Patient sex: F
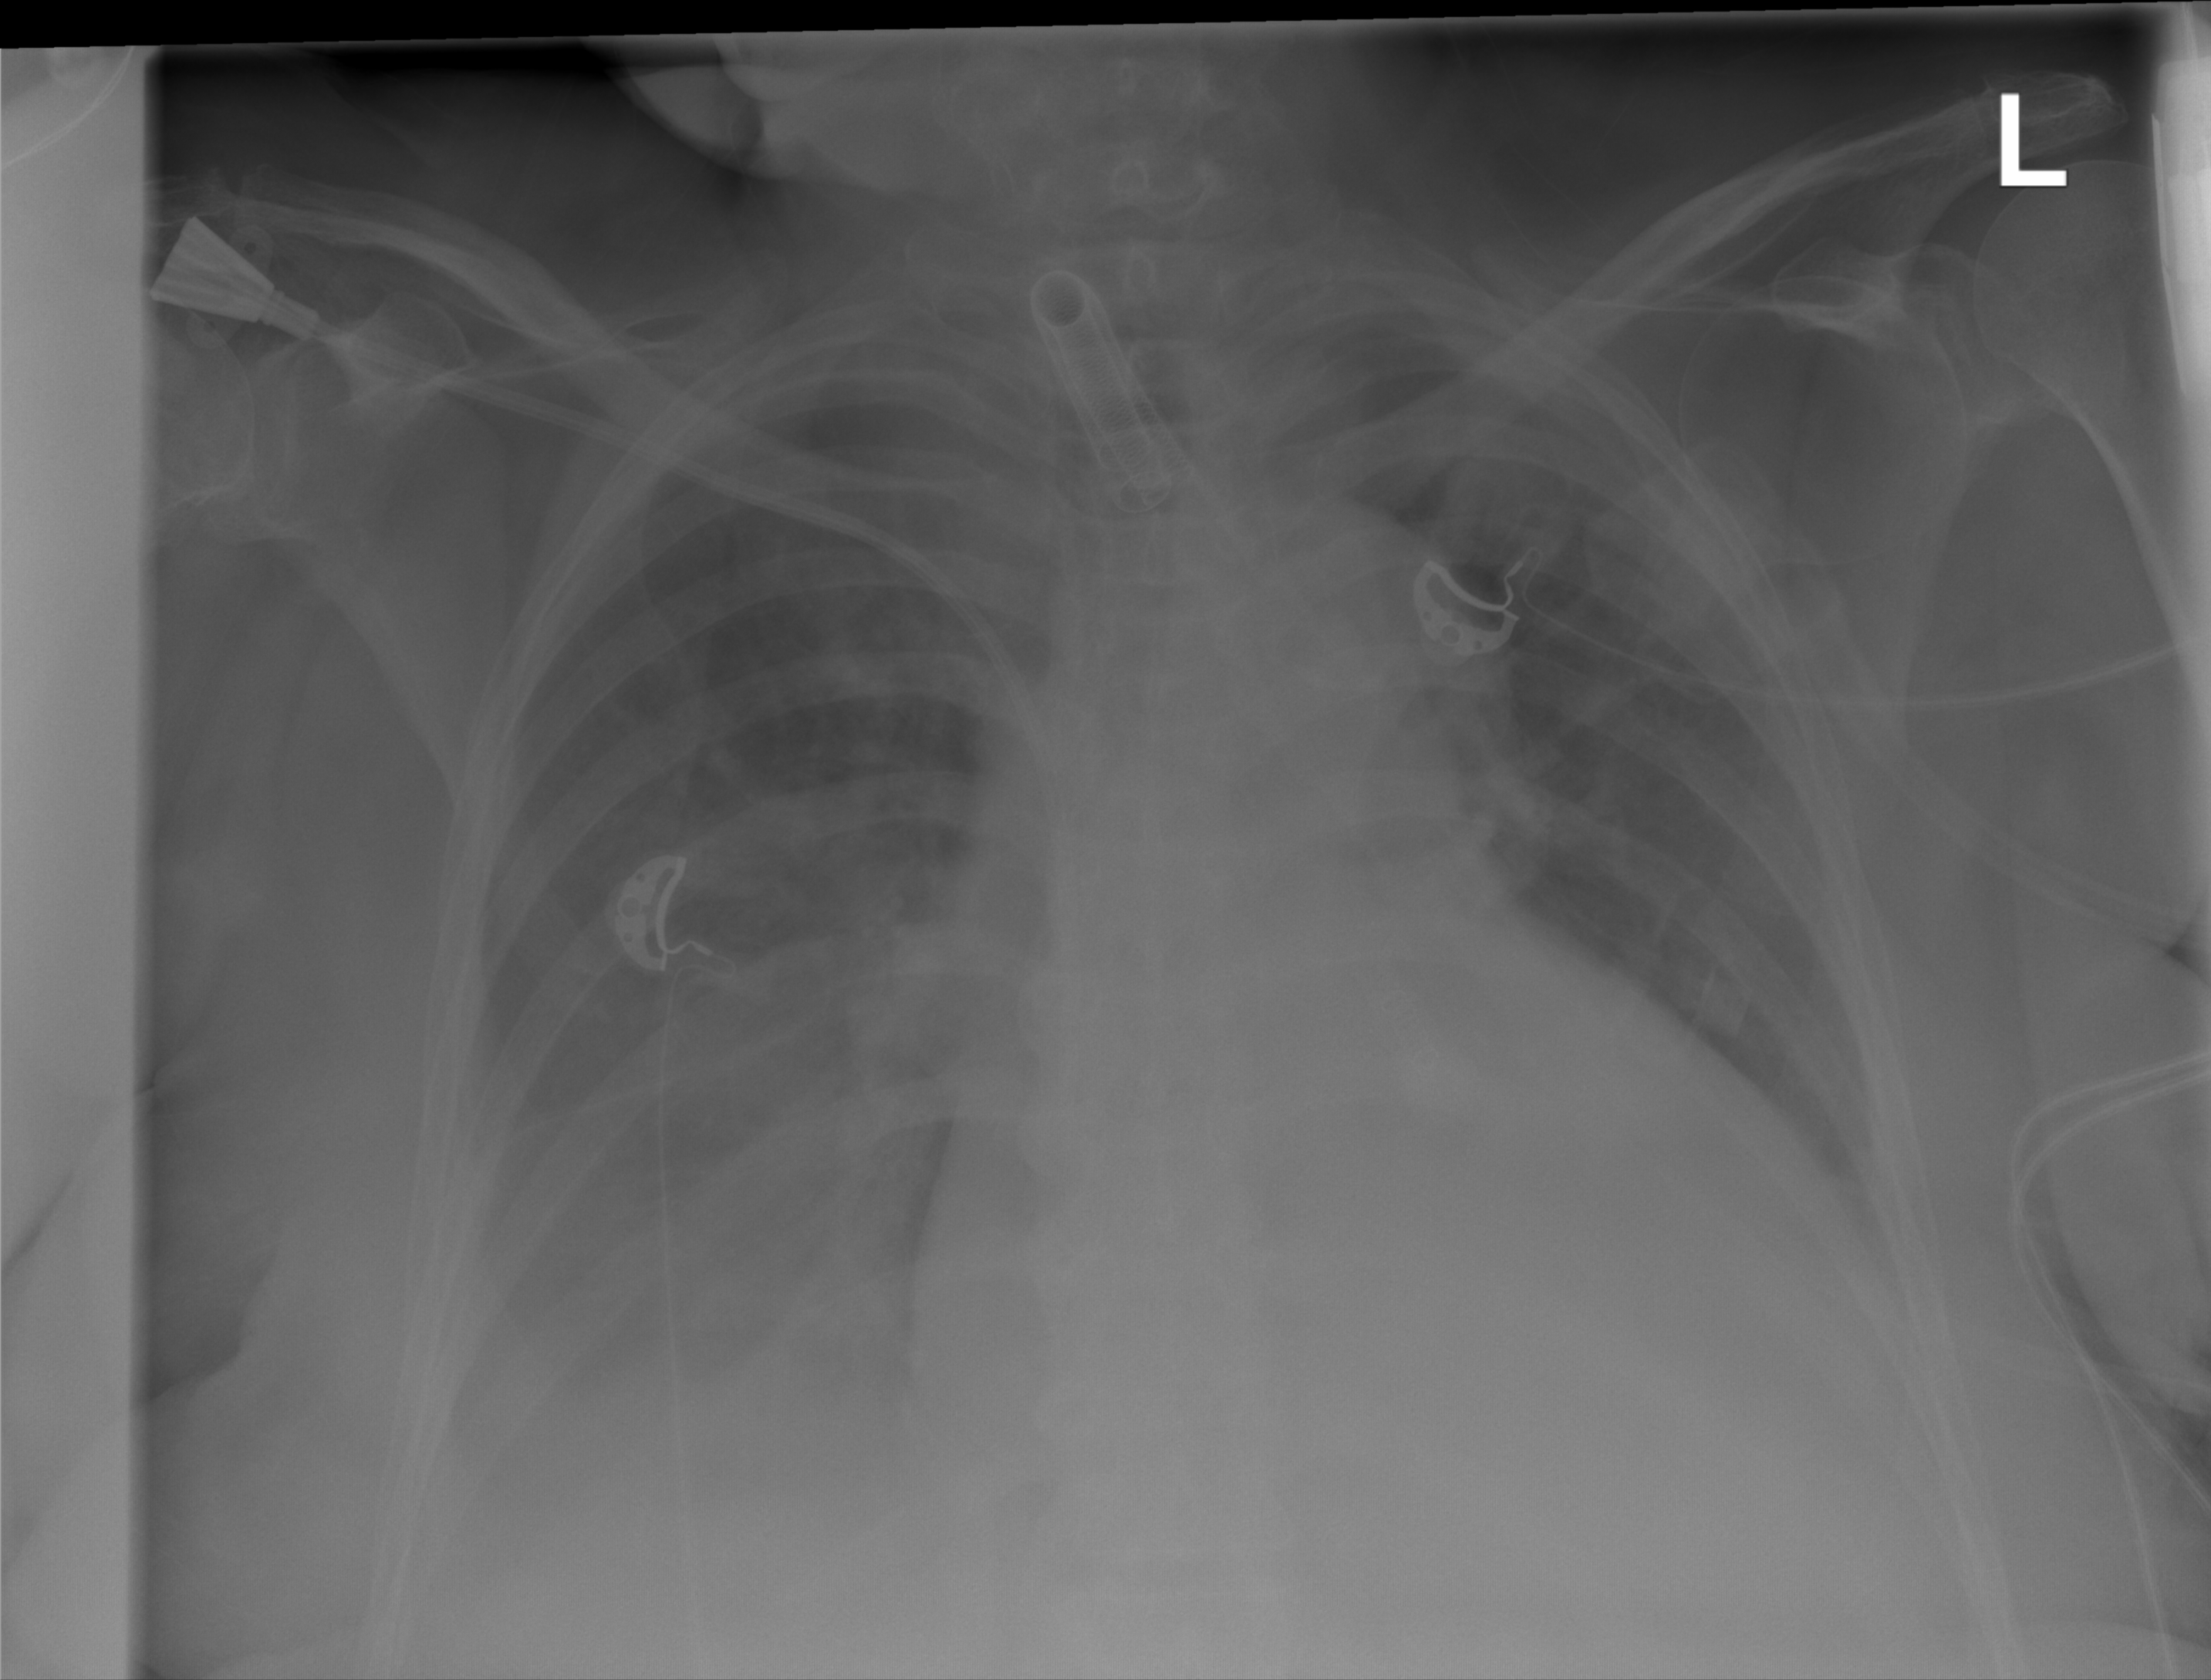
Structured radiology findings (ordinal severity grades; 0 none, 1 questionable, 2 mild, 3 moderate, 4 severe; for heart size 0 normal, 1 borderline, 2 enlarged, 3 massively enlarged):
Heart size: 2
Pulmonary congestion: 0
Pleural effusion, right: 3
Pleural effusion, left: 1
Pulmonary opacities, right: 1
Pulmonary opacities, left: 0
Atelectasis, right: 2
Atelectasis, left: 0